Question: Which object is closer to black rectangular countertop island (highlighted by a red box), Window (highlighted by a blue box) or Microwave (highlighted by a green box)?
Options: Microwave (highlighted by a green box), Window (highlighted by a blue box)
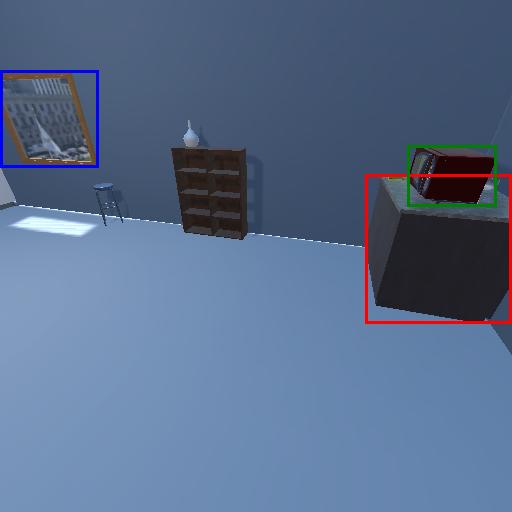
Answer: Microwave (highlighted by a green box)